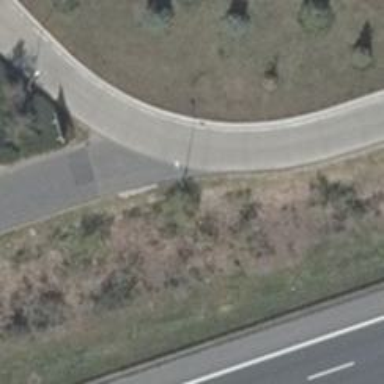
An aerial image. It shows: Asphalt service road.